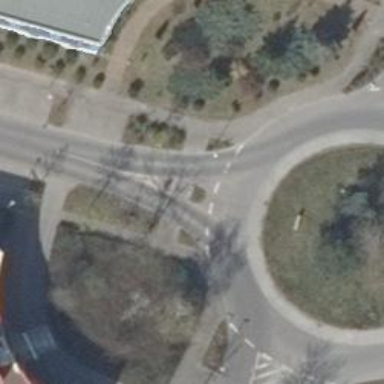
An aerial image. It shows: Sidewalk along the footway.